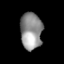
Tissue: lung
Cell type: Epithelial cells
Senescence score: 0.2365
Nuclear area (px): 784
Mean DAPI intensity: 146.176